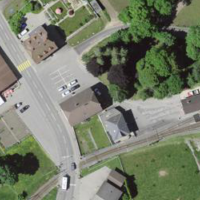
EUNIS habitat code: 54
Species observed at this site:
Aruncus dioicus